Question: Count the number of objects in the diagram.
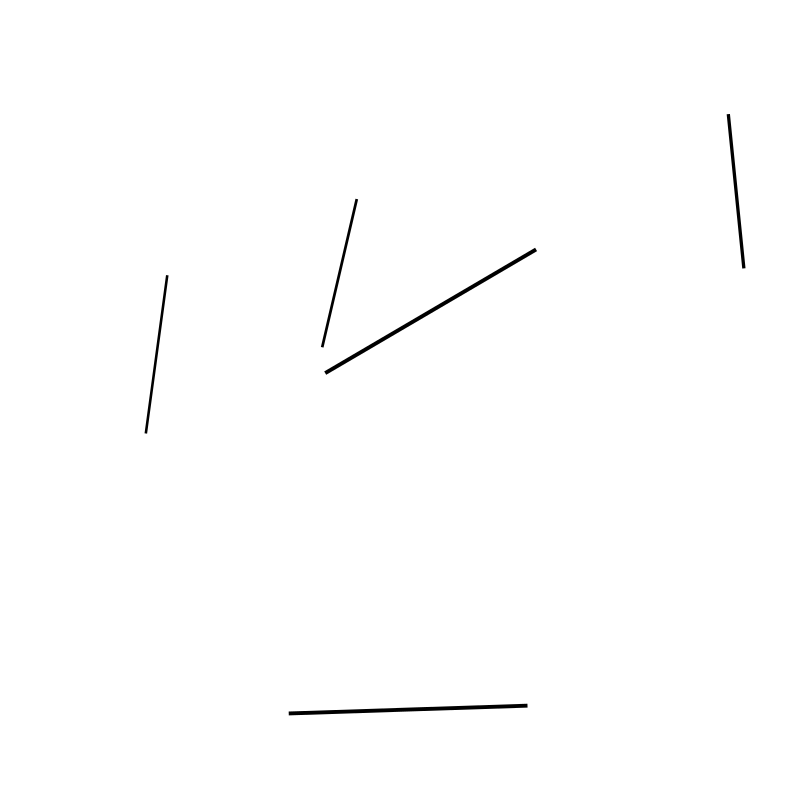
Answer: 5